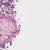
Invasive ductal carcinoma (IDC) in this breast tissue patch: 0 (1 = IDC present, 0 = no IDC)